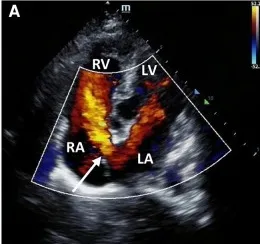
Secundum-type ASD finding and percutaneous secundum-type ASD closure. Transthoracic echocardiography revealed about 22 mm ASD (white arrow) with shunt flow from left atrium to right atrium.
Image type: radiology (ultrasound)